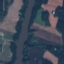
Land use / land cover class: River